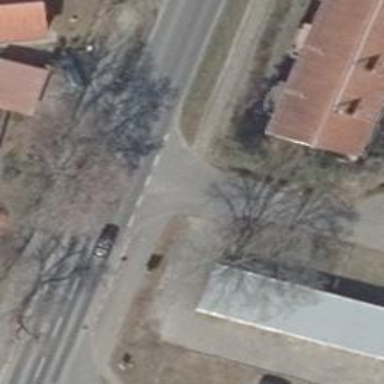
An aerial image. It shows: Unmarked road crossing.